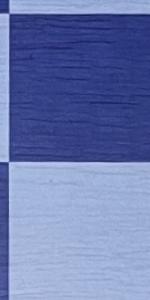
Label: Empty